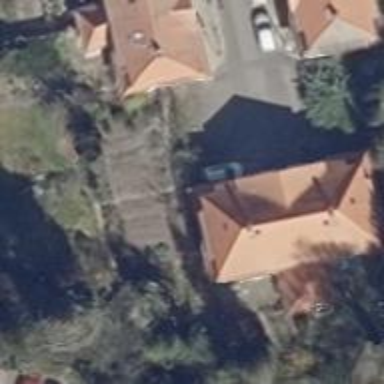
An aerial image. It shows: White terrace building with half-hipped roof made of roof tiles.